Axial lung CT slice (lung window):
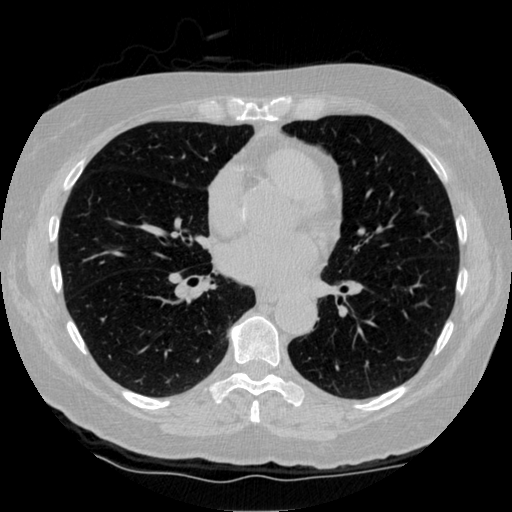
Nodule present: no